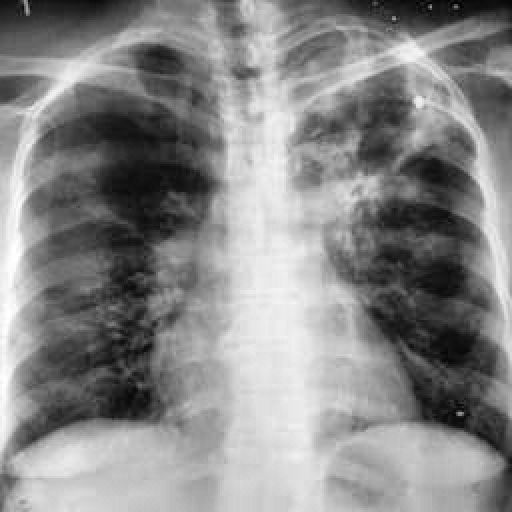
Finding: TUBERCULOSIS